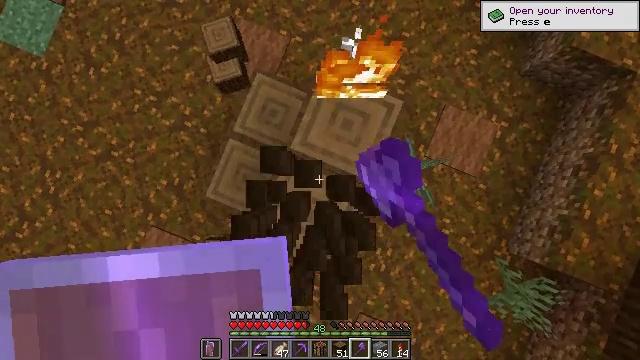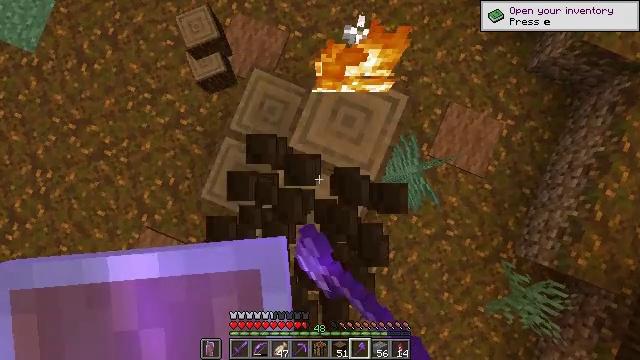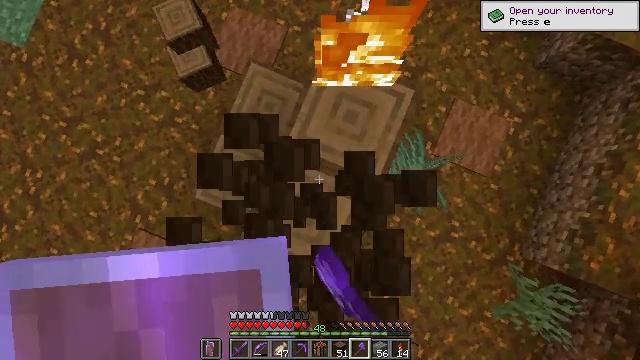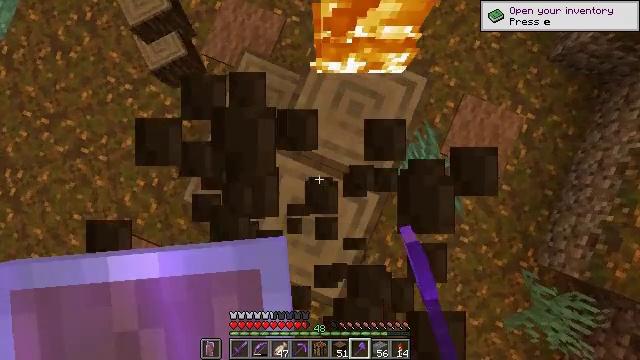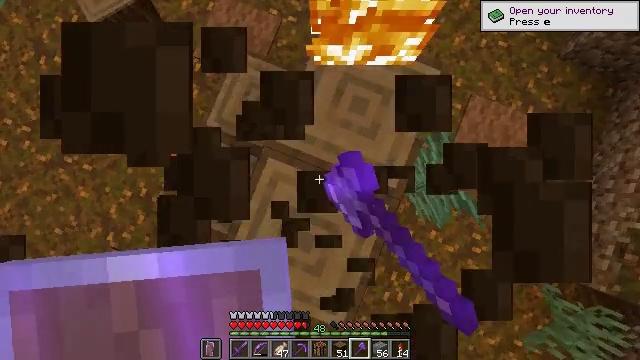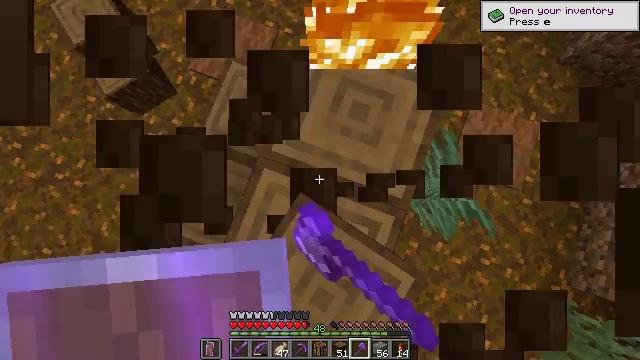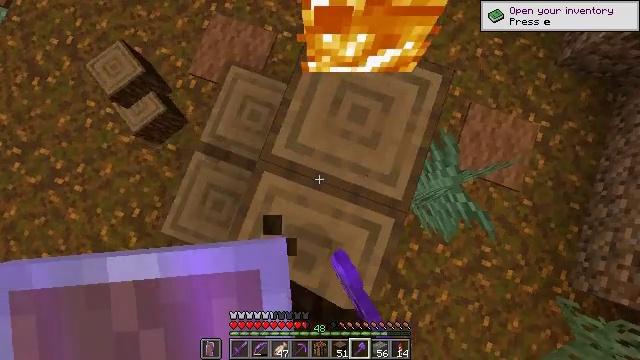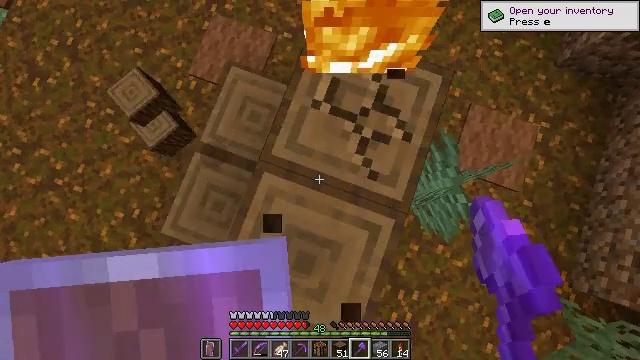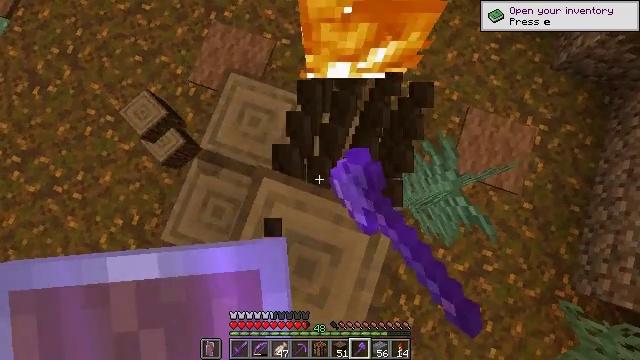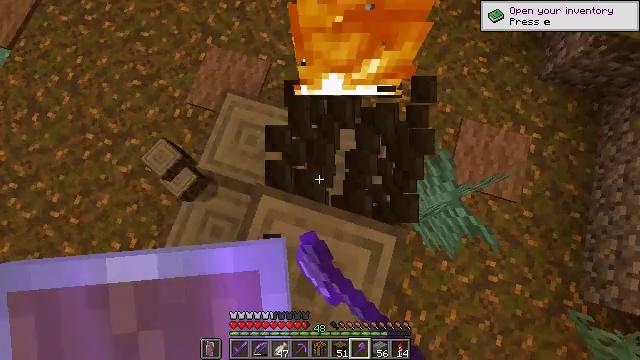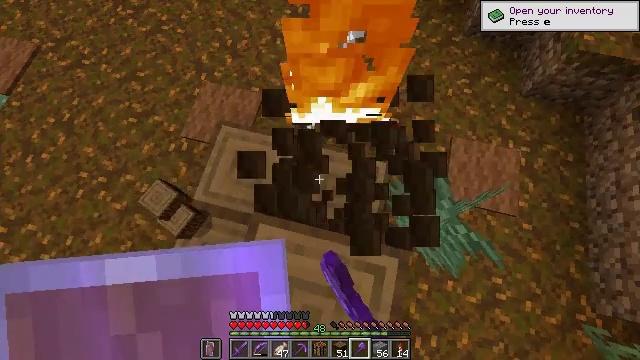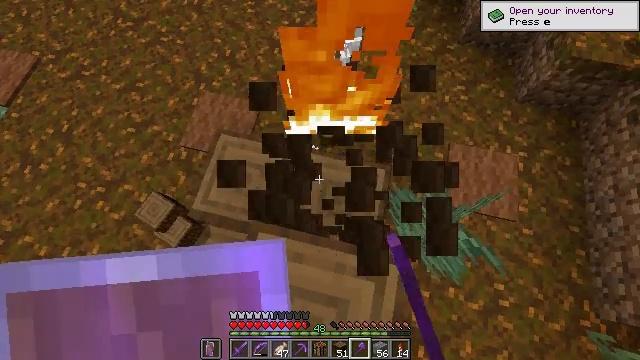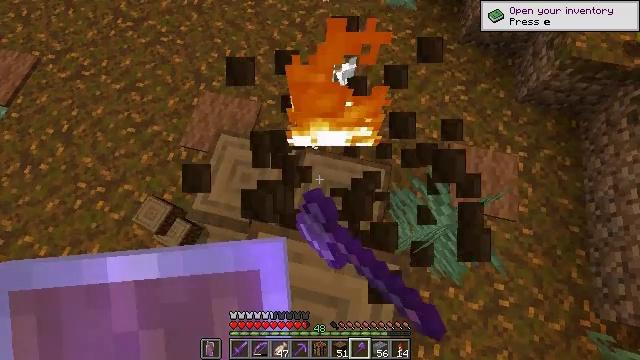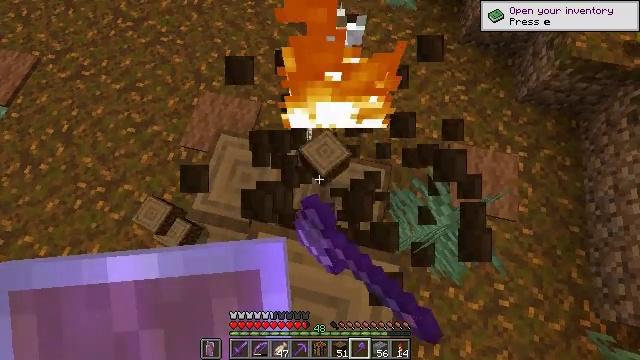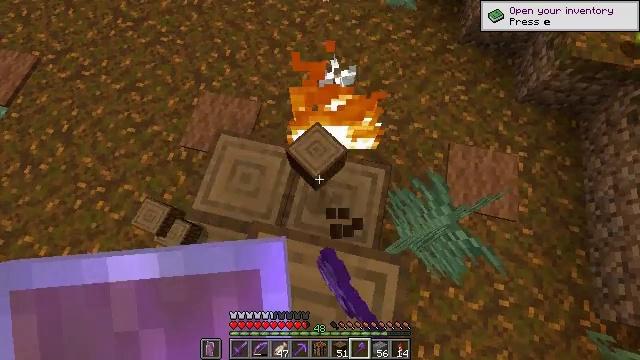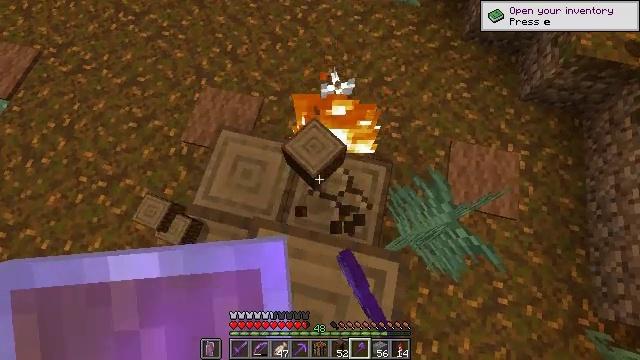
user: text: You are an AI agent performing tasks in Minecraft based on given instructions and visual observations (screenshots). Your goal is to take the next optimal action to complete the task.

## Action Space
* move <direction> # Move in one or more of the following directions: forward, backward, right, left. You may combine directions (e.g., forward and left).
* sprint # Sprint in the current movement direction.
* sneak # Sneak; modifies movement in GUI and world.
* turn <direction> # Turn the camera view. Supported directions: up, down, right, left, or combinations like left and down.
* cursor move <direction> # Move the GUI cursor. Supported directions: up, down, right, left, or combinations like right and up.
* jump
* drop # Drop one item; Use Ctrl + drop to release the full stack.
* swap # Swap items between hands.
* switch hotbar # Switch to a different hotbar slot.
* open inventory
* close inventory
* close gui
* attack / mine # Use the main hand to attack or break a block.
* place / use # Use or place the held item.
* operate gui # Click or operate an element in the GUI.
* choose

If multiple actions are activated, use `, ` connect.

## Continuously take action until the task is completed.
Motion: motion action
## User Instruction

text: Mine the spruce log from the forest.
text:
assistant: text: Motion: attack / mine
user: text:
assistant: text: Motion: attack / mine
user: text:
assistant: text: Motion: attack / mine
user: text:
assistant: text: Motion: turn up, attack / mine
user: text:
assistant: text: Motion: turn right and up, attack / mine
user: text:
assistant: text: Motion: attack / mine
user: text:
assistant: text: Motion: attack / mine
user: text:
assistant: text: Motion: turn up, attack / mine
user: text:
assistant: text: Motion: turn right and up, attack / mine
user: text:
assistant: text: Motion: turn right and up, attack / mine
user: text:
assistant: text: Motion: turn up, attack / mine
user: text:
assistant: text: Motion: attack / mine
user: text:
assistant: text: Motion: attack / mine
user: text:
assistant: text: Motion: attack / mine
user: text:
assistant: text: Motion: attack / mine
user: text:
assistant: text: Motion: turn left and down, attack / mine
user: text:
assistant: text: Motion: turn left and down, attack / mine
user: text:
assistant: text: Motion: turn left and down, attack / mine
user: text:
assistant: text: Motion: attack / mine
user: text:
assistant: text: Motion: attack / mine
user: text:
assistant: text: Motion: attack / mine
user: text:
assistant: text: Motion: attack / mine
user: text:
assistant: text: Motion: turn left, attack / mine
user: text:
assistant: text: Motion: turn left and up, attack / mine
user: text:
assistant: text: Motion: turn left and up, attack / mine
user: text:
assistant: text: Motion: turn left and up, attack / mine
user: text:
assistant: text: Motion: turn left and up, attack / mine
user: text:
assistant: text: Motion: turn left and up, attack / mine
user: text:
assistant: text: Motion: attack / mine
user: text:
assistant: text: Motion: turn left and up, attack / mine